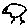
Label: bird